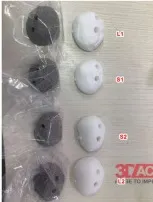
(F) Four different test models and prothesis varing in size and the surface (smmoth or rough). The size and the surface depend on the condition of the bone bed after removing the residual bone cement.
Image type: medical_photograph (skin_photograph)